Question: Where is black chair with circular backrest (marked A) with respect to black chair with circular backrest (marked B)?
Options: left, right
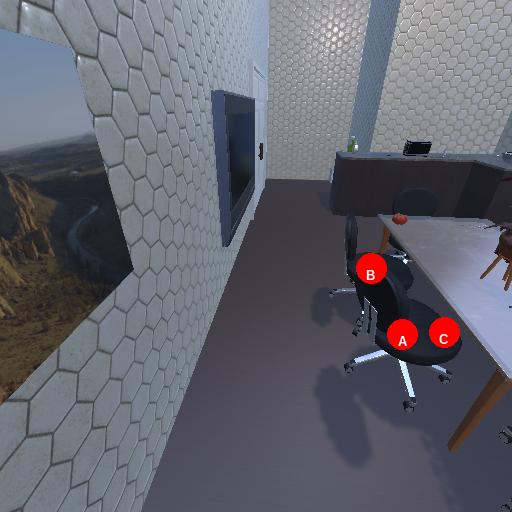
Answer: left